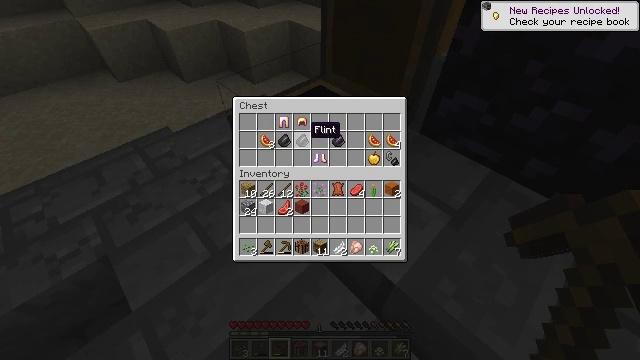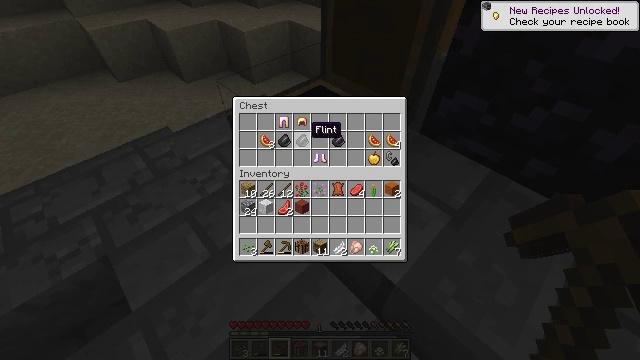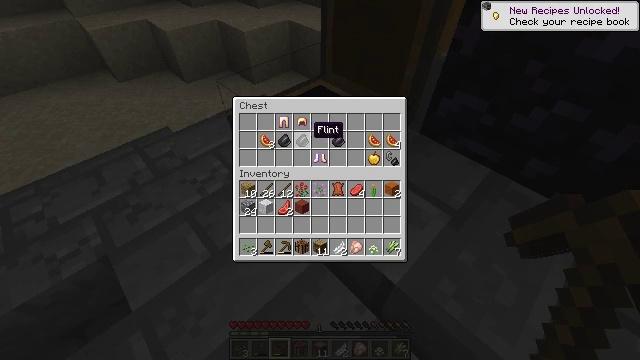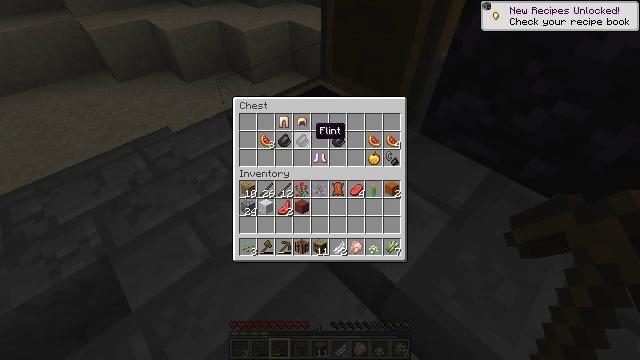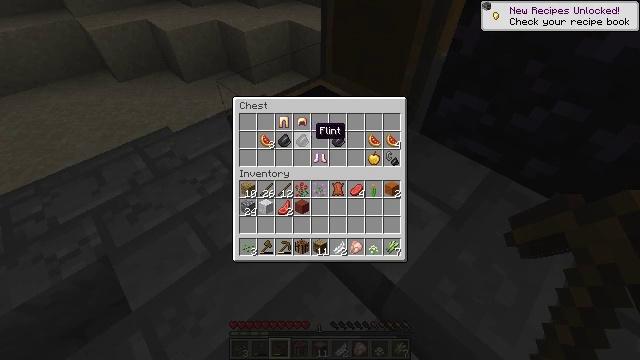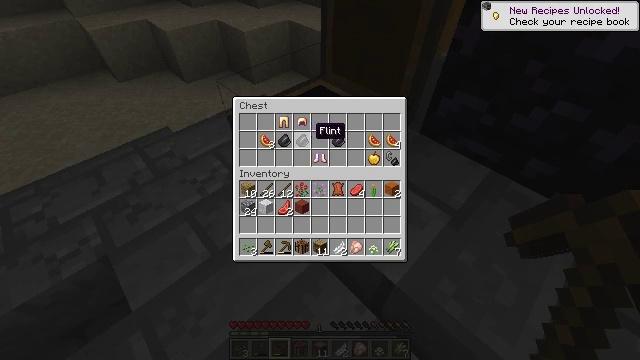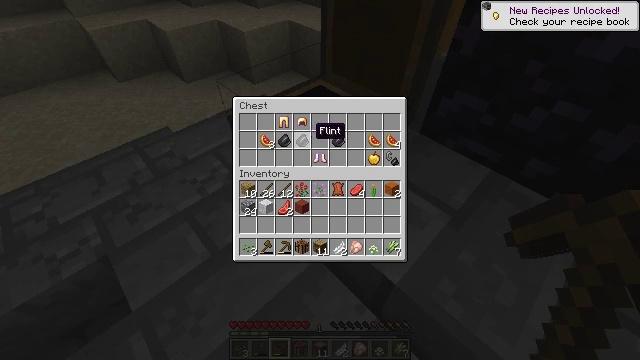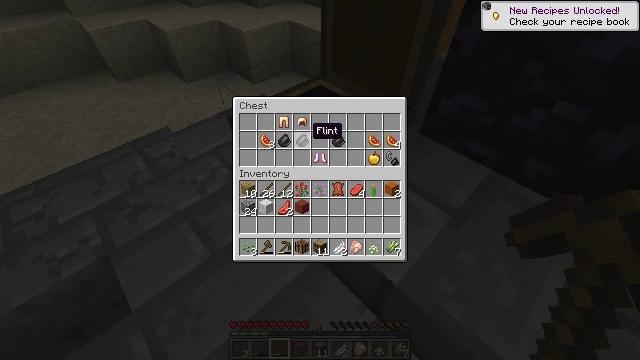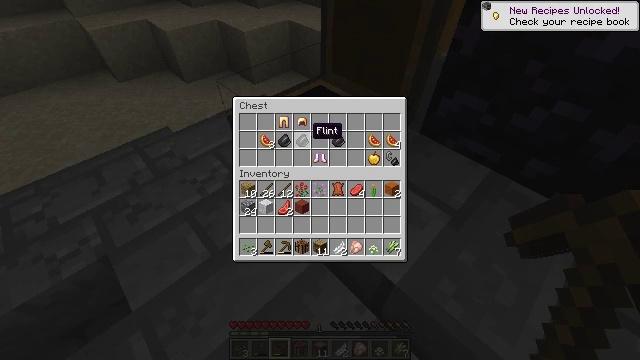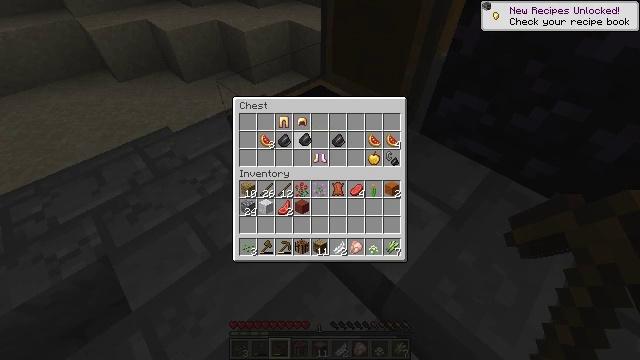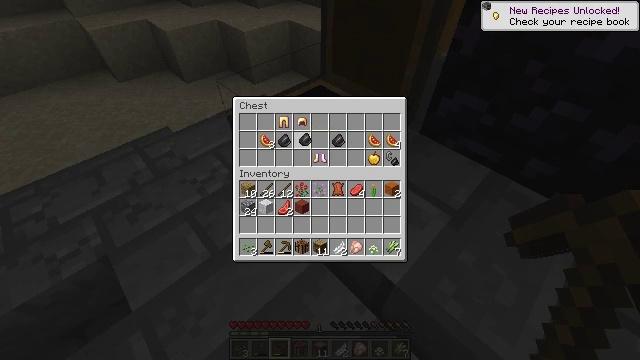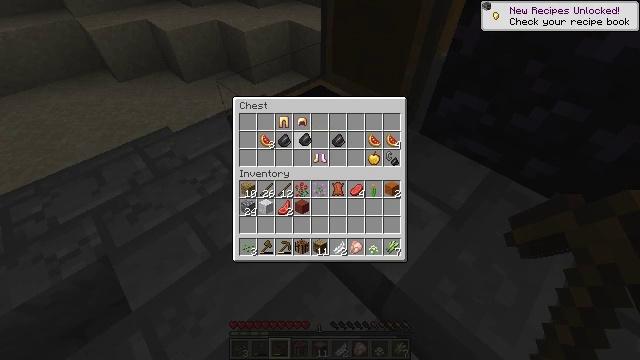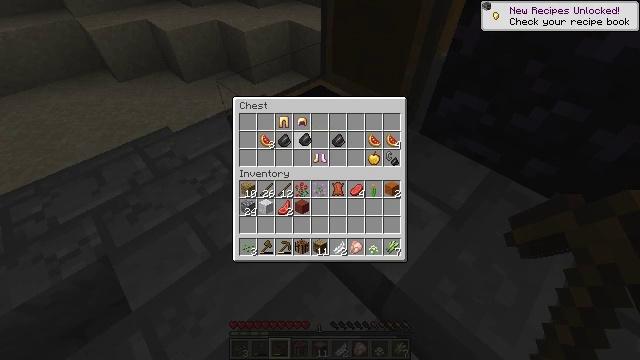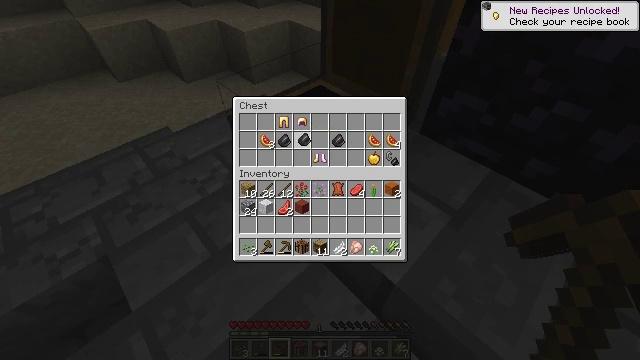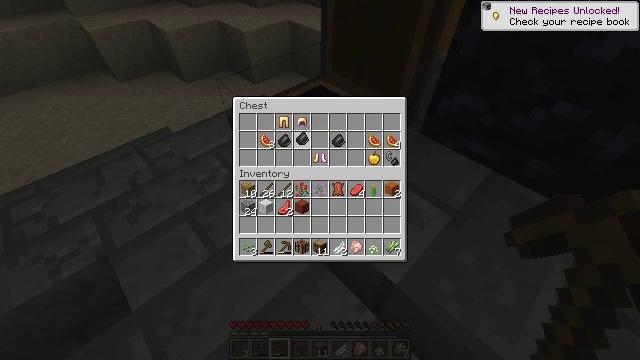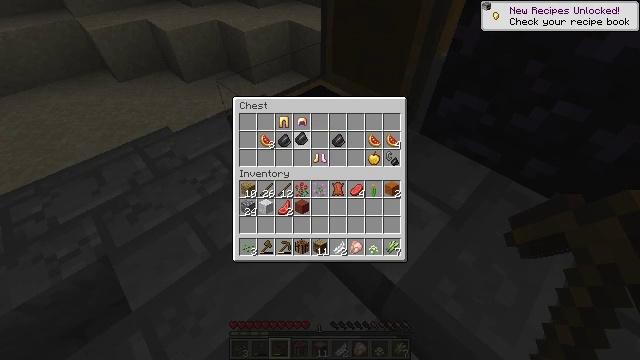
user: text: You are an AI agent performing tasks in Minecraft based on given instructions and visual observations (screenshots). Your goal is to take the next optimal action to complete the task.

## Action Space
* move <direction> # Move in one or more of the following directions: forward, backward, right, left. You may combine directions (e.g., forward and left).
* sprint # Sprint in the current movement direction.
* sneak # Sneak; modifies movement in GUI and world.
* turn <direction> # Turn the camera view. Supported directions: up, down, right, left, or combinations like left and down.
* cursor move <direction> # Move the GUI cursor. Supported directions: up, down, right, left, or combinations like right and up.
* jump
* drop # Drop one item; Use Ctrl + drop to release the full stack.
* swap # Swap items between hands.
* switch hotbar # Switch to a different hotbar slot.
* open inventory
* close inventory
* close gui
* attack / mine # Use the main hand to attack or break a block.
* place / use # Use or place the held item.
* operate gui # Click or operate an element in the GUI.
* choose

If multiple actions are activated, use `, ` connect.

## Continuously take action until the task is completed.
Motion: motion action
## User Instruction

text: Reclaim the chest into your inventory.
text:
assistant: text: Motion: no_op
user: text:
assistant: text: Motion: no_op
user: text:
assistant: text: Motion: no_op
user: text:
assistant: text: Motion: no_op
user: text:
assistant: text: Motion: no_op
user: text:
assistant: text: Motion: no_op
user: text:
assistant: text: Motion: no_op
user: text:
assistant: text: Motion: no_op
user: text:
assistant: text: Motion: operate gui
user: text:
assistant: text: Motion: operate gui
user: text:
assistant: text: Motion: operate gui
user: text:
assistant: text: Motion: no_op
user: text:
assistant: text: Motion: no_op
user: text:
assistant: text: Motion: no_op
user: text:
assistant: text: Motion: no_op
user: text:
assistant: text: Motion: no_op
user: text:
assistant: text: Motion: no_op
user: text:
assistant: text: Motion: no_op
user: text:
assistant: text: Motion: no_op
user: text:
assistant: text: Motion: no_op
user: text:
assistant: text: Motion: no_op
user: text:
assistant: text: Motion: operate gui
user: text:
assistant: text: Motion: operate gui
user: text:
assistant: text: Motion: operate gui
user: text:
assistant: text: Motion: cursor move right
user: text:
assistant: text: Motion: cursor move right
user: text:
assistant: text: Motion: cursor move right
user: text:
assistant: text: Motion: cursor move right
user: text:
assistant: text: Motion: no_op
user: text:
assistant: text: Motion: no_op